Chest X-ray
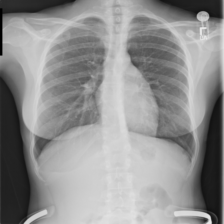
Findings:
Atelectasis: negative
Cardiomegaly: negative
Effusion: negative
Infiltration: negative
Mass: negative
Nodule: negative
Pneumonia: negative
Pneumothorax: negative
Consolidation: negative
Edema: negative
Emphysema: negative
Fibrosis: negative
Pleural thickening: negative
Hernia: negative